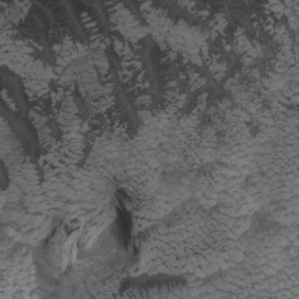
Label: non_frost